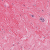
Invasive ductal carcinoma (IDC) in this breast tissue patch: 0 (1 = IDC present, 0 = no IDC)